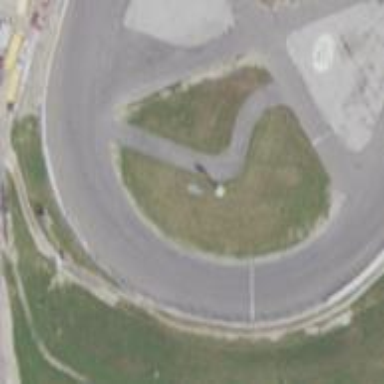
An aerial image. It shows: Asphalt raceway.